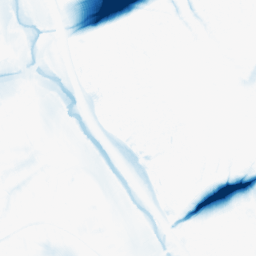
Category: morphological
Decomposition family: morphological_ellipse
Decomposition parameters: operation: closing
width: 50
height: 30
Upsampling method: cubic_catmull_rom
Upsampling parameters: scale: 4
Upsampling scale: 4